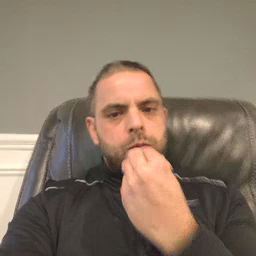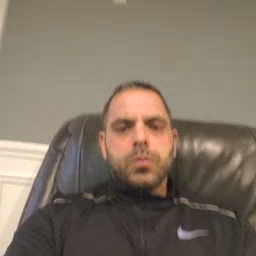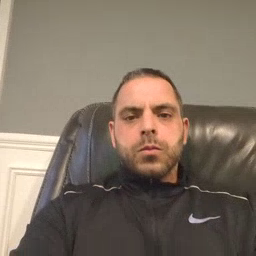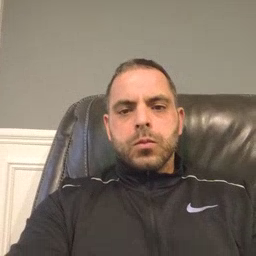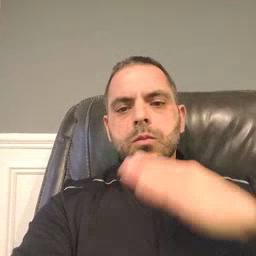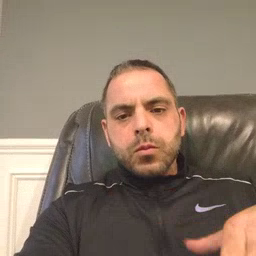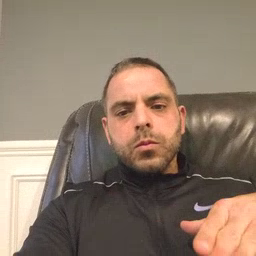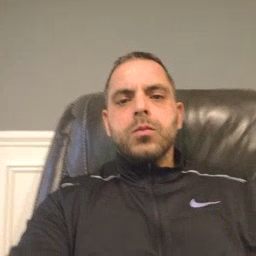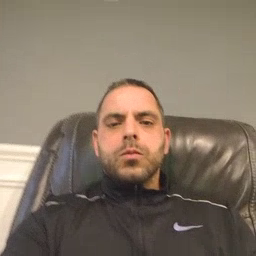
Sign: quiet